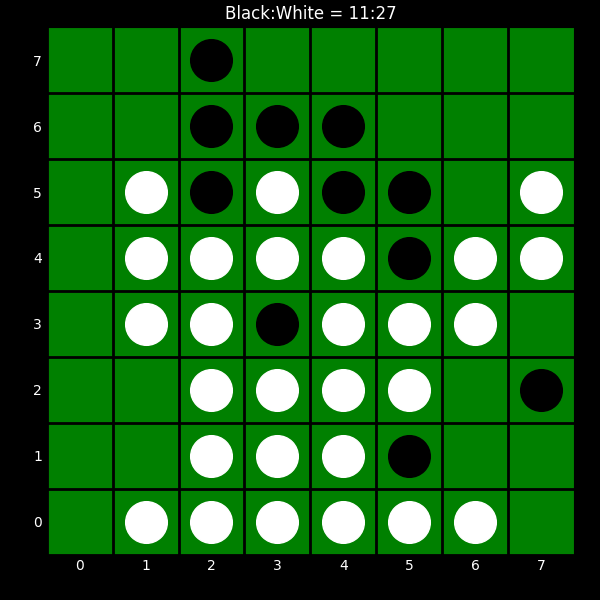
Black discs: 11
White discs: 27